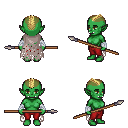
a pixel art fantasy rpg character, female body template, orc, green skin, gray tattered cape, red pants, blonde short mohawk hairstyle, white cloth bandages, spear, four views (front, back, left, right), 2x2 character sprite sheet, small pixel art, hard edges, no anti-aliasing